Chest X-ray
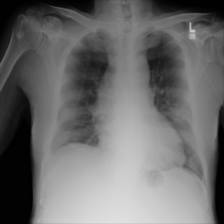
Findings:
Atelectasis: negative
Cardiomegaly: negative
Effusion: negative
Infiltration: negative
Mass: negative
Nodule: negative
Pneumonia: negative
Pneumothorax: negative
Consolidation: negative
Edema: negative
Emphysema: negative
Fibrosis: negative
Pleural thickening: negative
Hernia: negative